Question: I'm trying to create the look of a recipe card online:

As such, I am trying to have the underline go the full width of the paragraph, even if the text does not. Right now, I am trying to use text-decoration: underline, but it only extends as long as the text:
HTML:
'''
<div>
<p>Lorem ipsum...</p>
</div>
'''
CSS:
'''
p {
border-bottom: 1px solid #000;
display: inline;
width: 200px;
}
div {
width: 400px;
}
'''
JSFIDDLE: <URL>
Any suggestions?
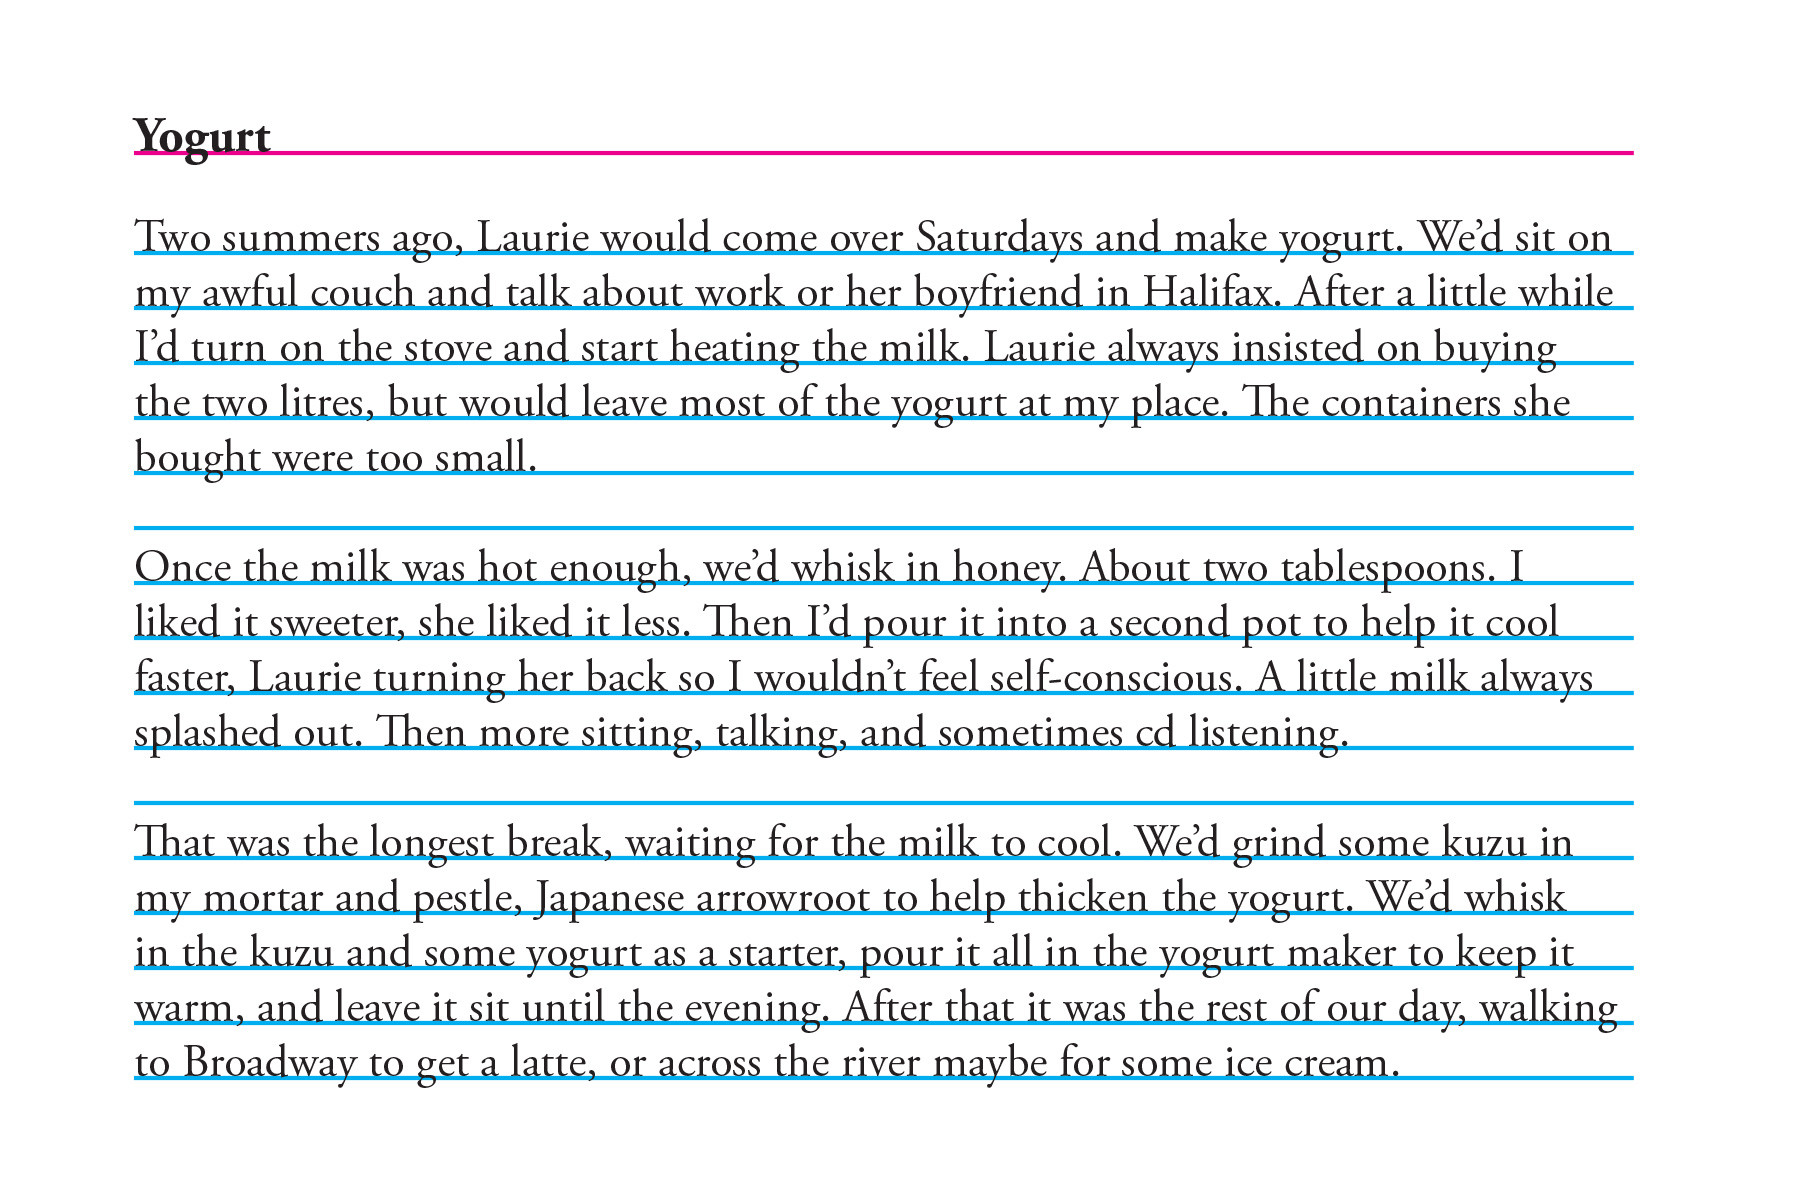
Answer: '''
.rtv {
position: relative;
}
.abs {
position: absolute;
}
.full-underline {
width: 100%;
}
.full-underline span {
display: block;
width: 100%;
height: 20px;
border-bottom: 0.8px solid black;
}
'''
'''
<div class="content tl m20 rtv">
<div class="full-underline abs">
<span></span>
<span></span>
<span></span>
<span></span>
</div>
<h3>NAMA PEKERJAAN :</h3>
<h1>PEKERJAAN EMERGENCY PEMBERSIHAN BENDA ASING DI TOWER 07 SECTION NGENA-TUBAN</h1>
</div>
'''
<URL>
You can adjust the span height with the size of the text